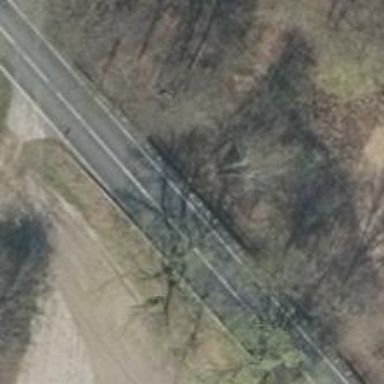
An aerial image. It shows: Asphalt road classified as primary highway.